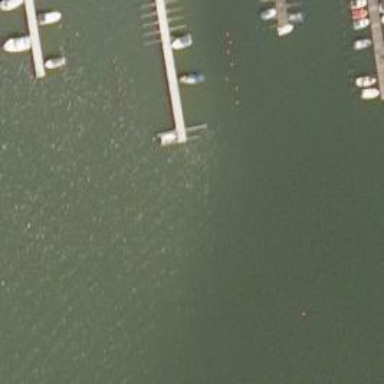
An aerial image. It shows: Man-made pier.